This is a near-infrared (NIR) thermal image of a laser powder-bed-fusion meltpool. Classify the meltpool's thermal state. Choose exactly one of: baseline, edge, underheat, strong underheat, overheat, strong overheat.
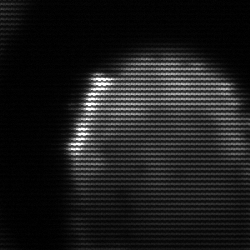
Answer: edge